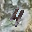
Label: 4